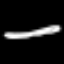
Label: pencil